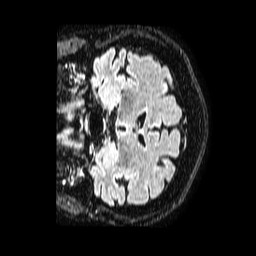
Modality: FLAIR
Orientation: coronal
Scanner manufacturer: philips
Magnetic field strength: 1.5 T
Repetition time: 4.8 s
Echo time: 0.3 s